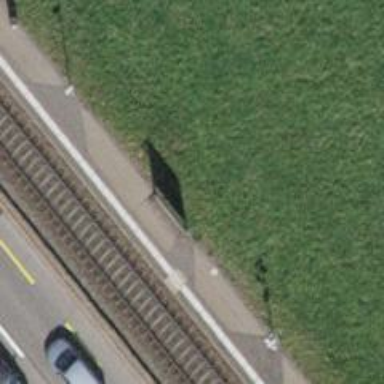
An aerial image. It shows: Bench for seating.